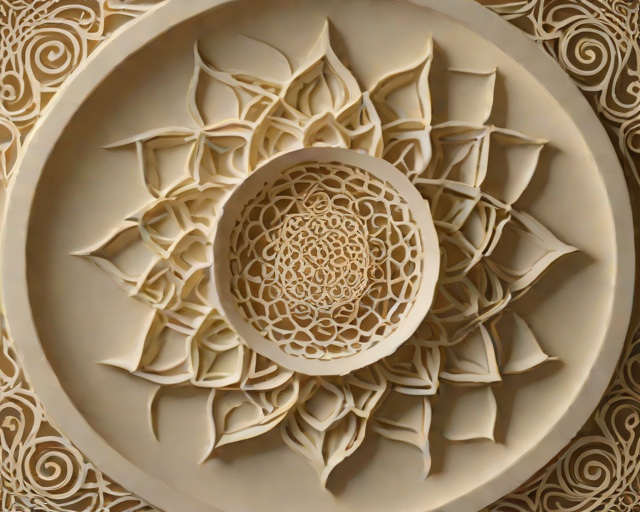
Category: Thank You